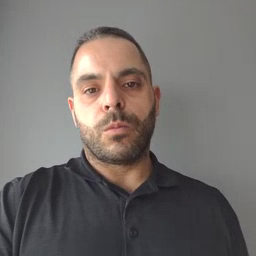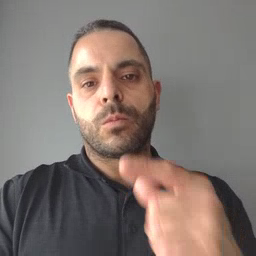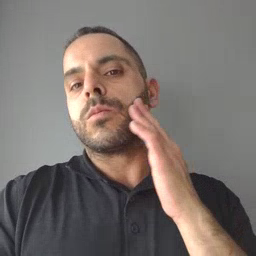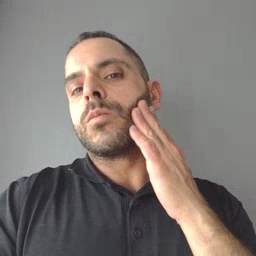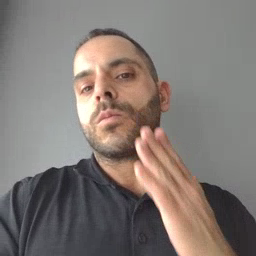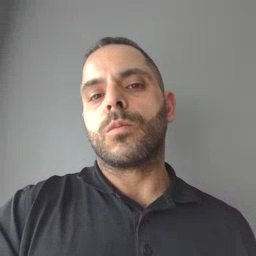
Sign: cheek